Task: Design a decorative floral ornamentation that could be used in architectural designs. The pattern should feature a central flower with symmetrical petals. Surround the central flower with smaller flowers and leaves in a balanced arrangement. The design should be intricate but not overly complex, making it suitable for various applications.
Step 729:
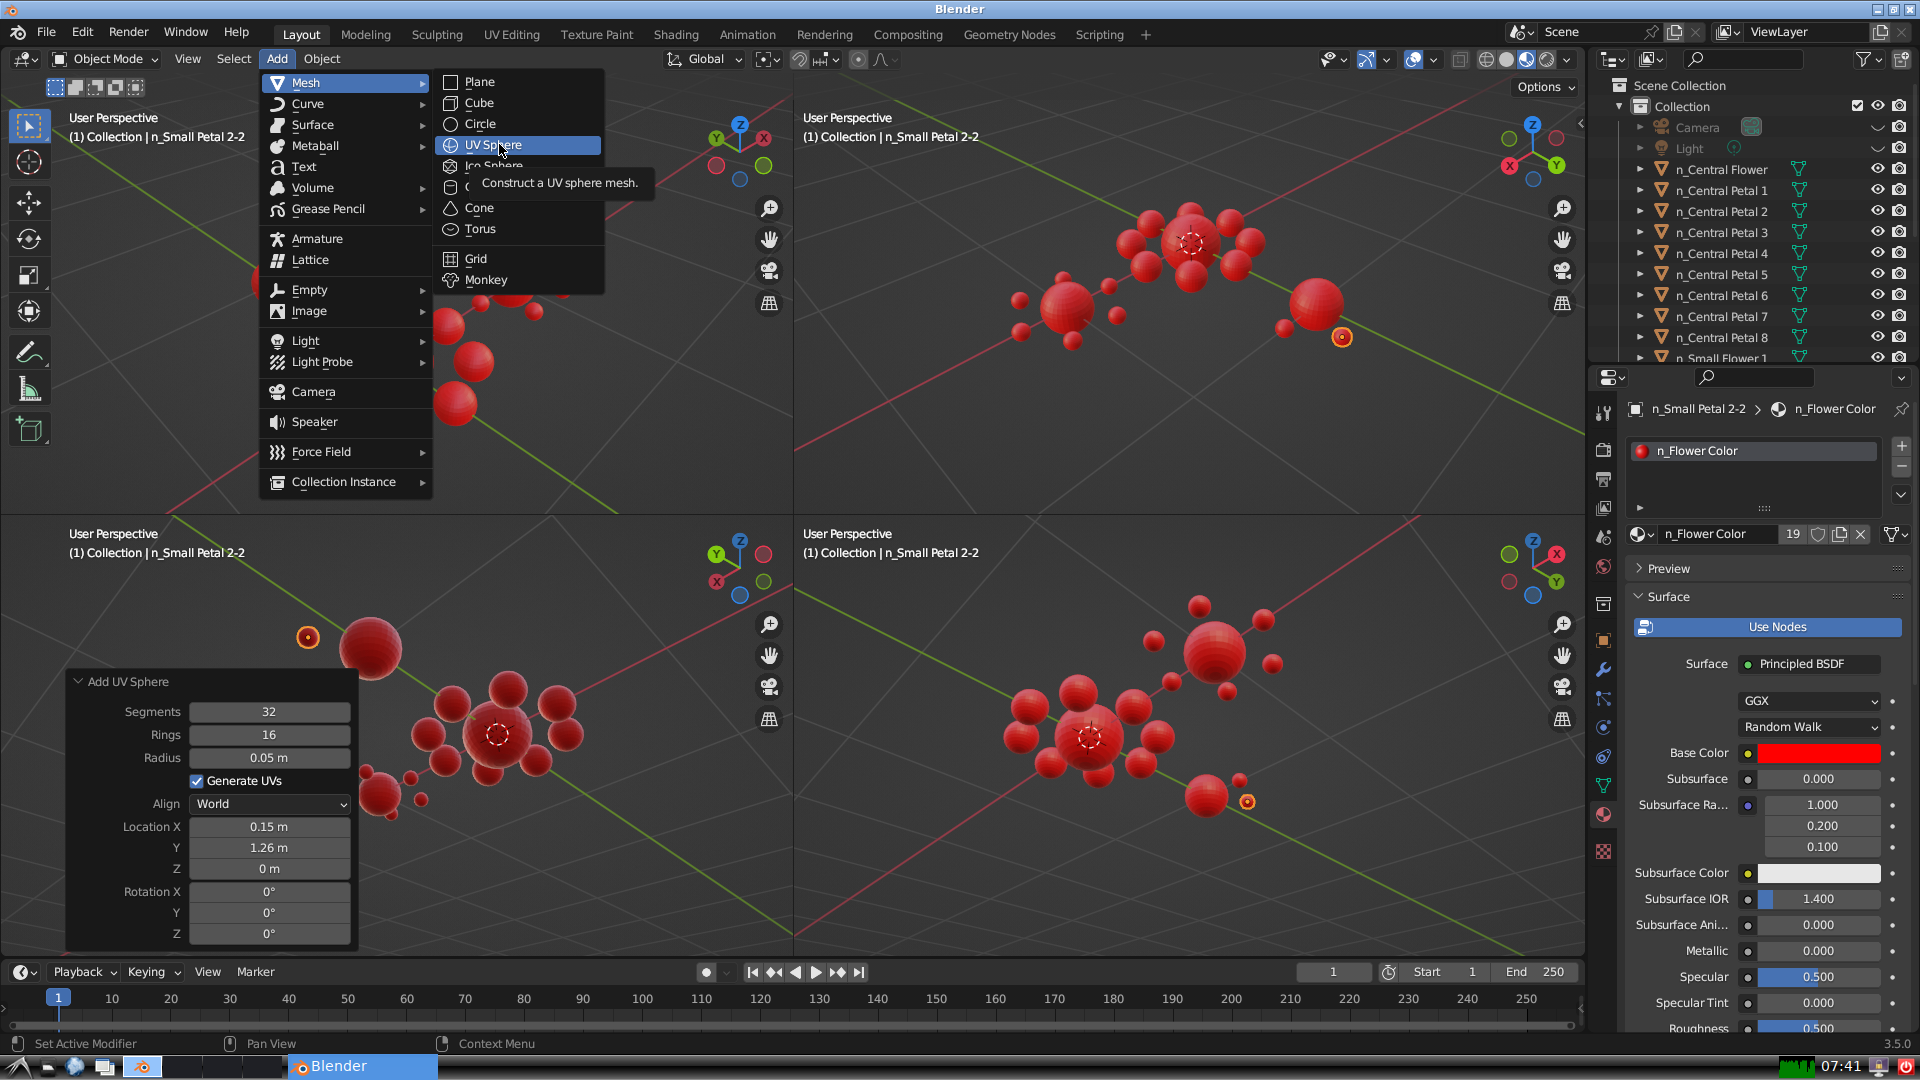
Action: click: no